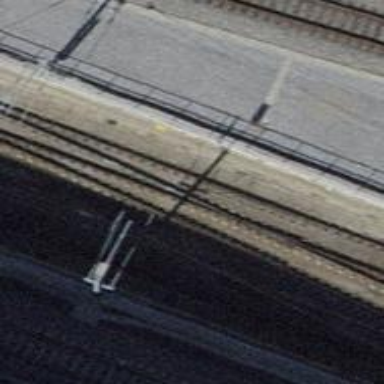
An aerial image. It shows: Single railway track with electrified contact line.